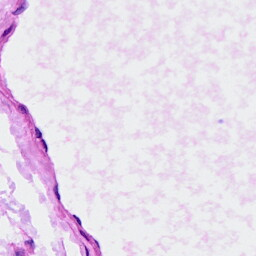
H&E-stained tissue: Ovarian